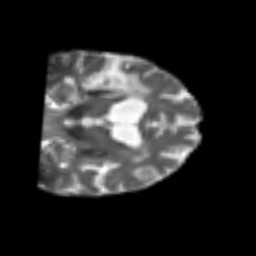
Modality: T2w
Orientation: coronal
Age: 63
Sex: male
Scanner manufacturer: siemens
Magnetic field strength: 3 T
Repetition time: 4.987 s
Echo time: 0.0792 s